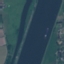
Land use / land cover: River